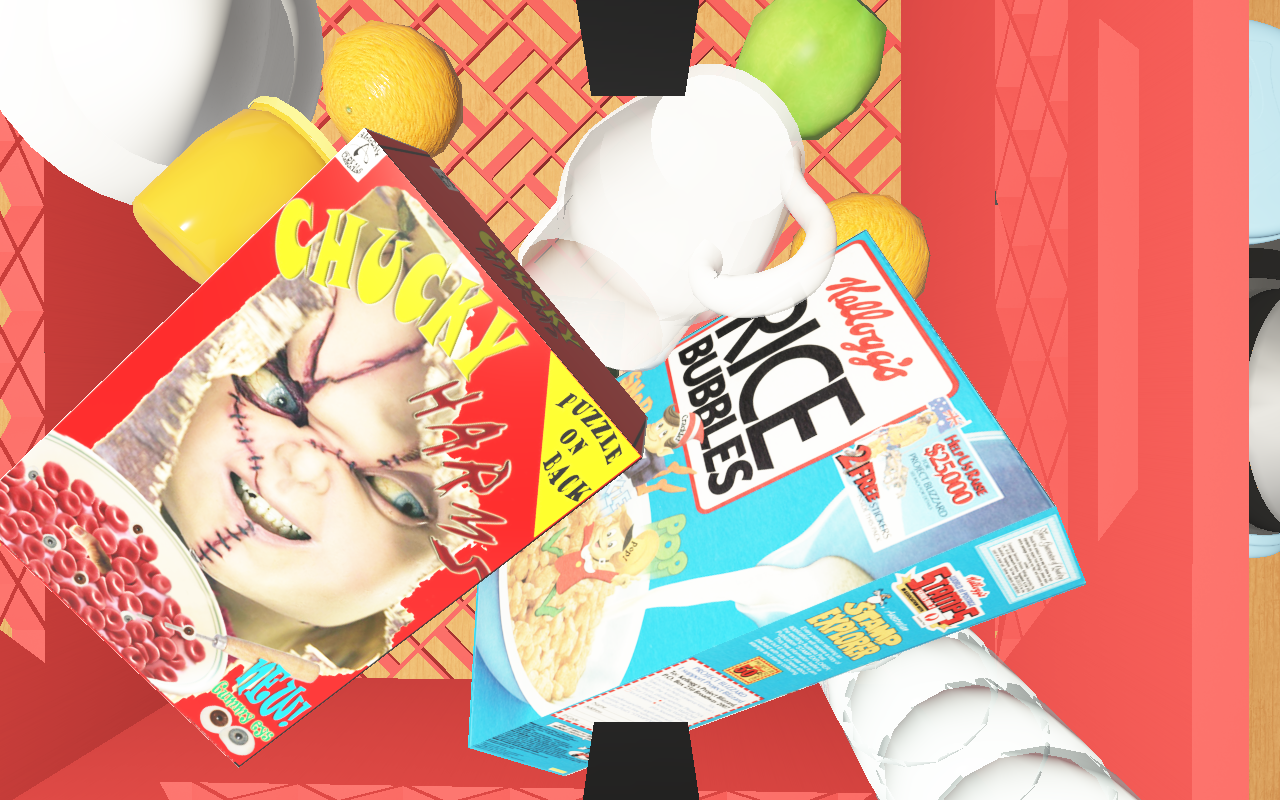
Objects in the scene:
water bottle
apple
apple
orange
plate
wineglass
jam jar
cereal box